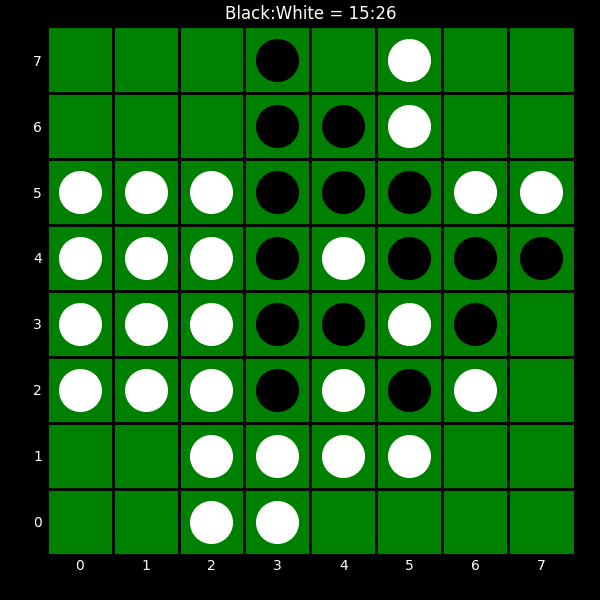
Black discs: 15
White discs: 26